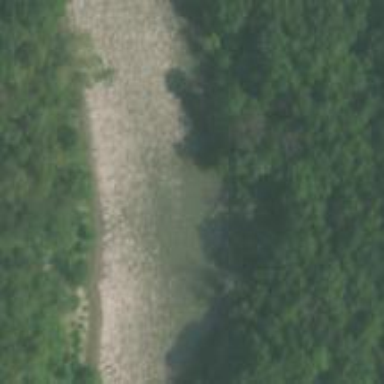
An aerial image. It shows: Beautiful river scene.